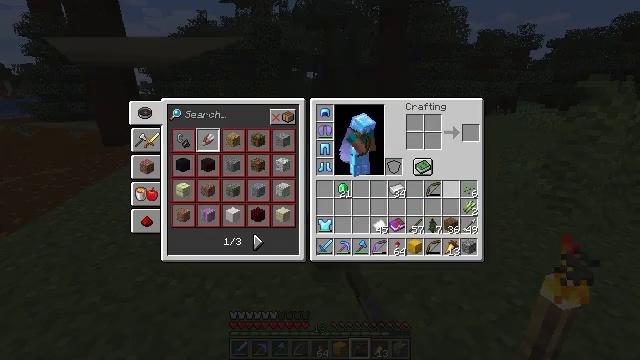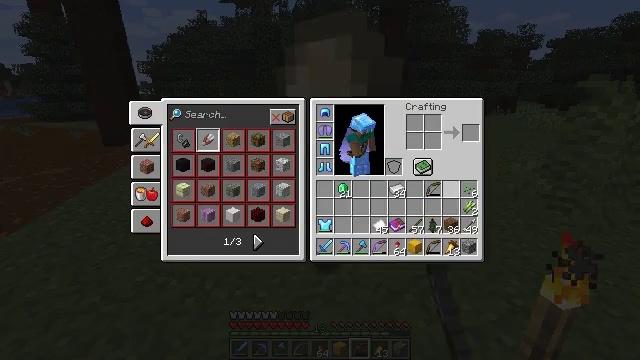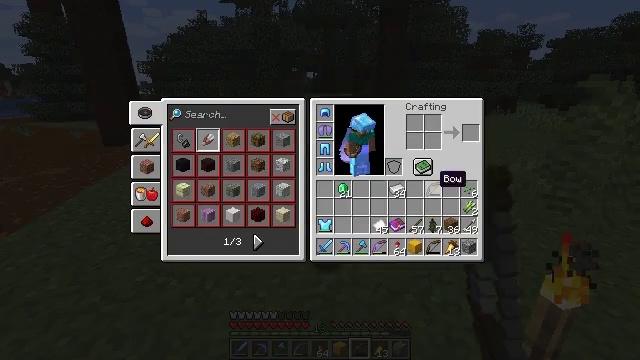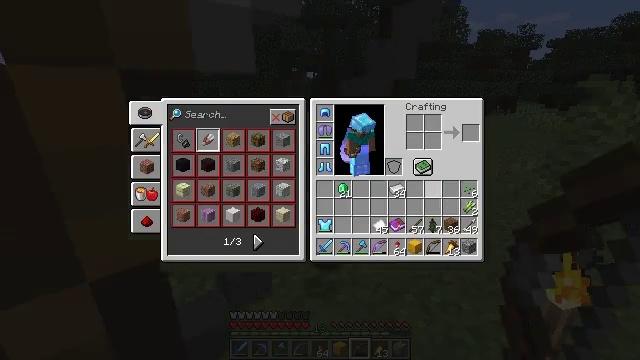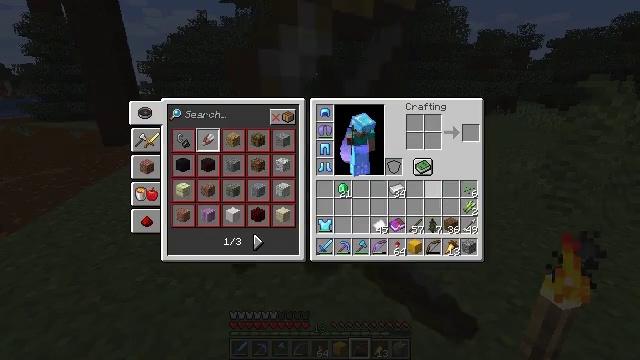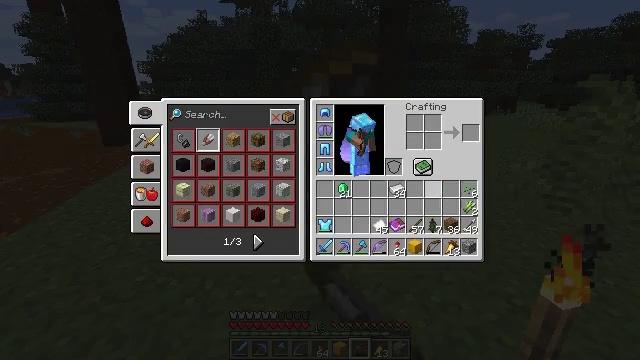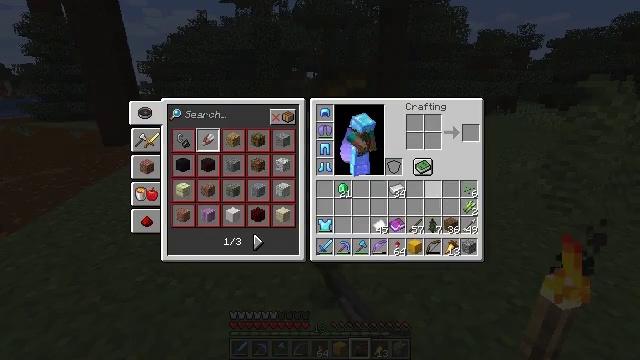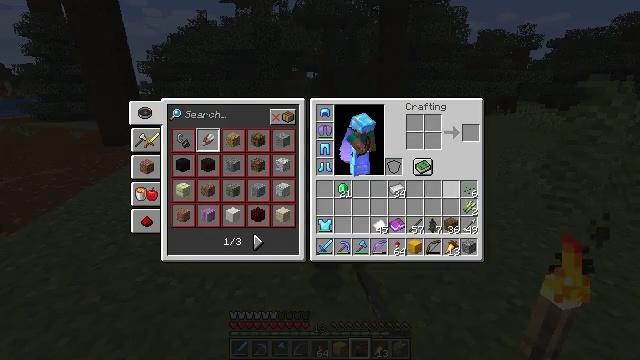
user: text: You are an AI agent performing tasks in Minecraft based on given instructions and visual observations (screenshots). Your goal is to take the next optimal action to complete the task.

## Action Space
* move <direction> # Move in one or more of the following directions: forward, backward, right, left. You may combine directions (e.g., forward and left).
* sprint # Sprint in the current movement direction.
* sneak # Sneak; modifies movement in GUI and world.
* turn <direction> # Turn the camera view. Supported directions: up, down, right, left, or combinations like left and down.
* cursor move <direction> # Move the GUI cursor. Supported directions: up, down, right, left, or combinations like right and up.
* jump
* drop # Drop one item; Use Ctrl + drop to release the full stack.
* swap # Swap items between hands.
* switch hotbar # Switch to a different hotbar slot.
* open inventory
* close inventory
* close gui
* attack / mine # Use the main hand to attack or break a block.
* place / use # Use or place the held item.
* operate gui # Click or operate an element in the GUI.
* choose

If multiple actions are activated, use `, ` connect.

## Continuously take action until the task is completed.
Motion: motion action
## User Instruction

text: Drop a bow.
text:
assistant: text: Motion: sprint, drop, open gui
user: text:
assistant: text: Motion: sprint, cursor move left
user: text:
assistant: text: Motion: sprint, drop
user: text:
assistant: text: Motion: sprint, drop
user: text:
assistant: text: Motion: sprint
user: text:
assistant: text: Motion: sprint
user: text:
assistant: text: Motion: sprint, cursor move right, drop
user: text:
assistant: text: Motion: sprint